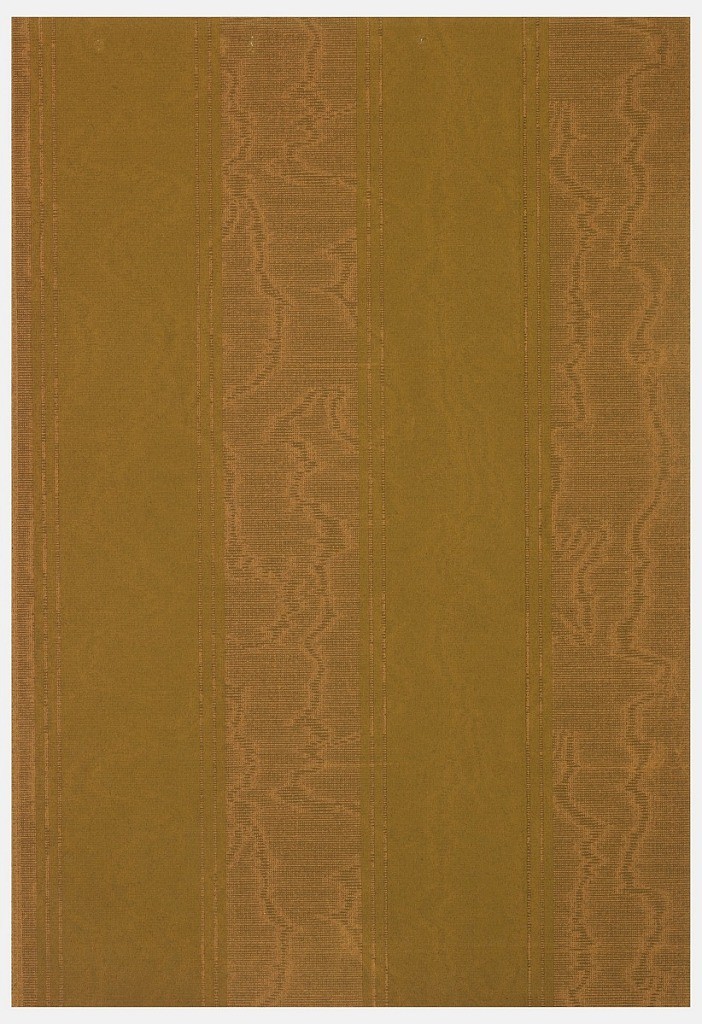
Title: Sidewall - sample
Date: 1907–08
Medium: Machine-printed
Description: Stripe design, band of moire design alternating with band of solid yellow.